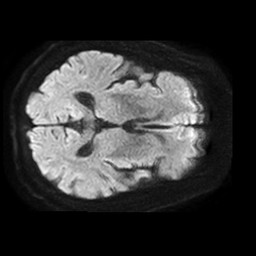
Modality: TRACE
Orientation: axial
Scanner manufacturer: philips
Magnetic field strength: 1.5 T
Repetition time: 3.652 s
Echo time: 0.07117 s